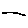
Label: line